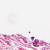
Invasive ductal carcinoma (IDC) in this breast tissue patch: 0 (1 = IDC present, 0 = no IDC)